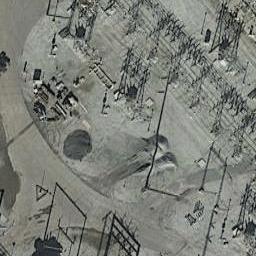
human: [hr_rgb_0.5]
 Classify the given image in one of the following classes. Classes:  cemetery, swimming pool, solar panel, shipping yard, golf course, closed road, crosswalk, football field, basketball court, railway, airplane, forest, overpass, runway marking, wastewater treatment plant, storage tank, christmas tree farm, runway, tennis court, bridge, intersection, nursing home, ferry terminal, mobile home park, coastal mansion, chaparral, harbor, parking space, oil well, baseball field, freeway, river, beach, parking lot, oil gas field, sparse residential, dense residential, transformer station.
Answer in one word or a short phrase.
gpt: transformer station